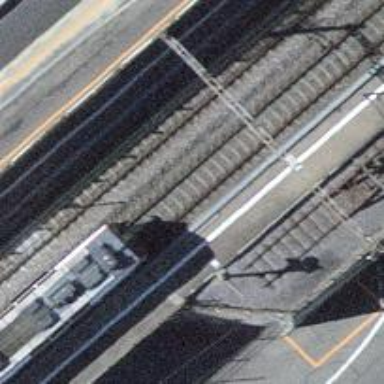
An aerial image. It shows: Railway station.